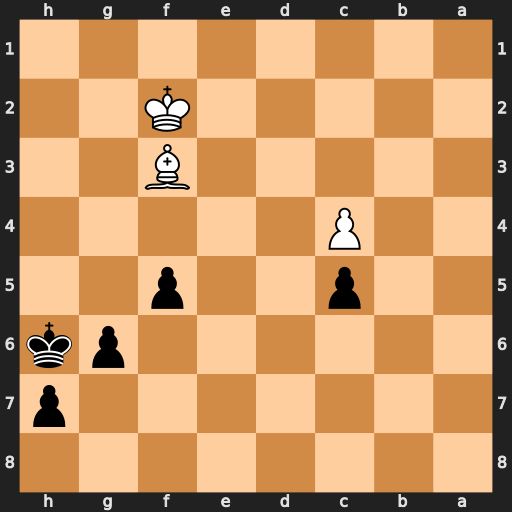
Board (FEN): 8/7p/6pk/2p2p2/2P5/5B2/5K2/8
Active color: b
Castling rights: -
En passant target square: -
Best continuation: g5 Bc6 g4